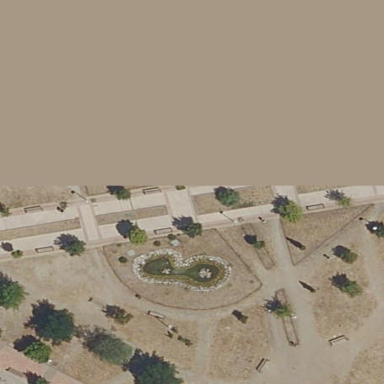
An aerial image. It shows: Park.